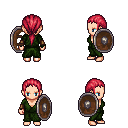
a pixel art fantasy rpg character, female body template, human, light skin, green robe, metal pants, ruby red ponytail hairstyle, cloth bracers, shield, four views (front, back, left, right), 2x2 character sprite sheet, small pixel art, hard edges, no anti-aliasing